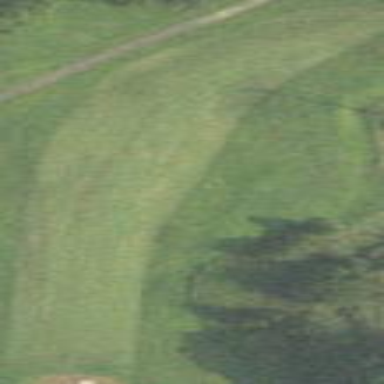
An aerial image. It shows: Grassy area designated as golf fairway.